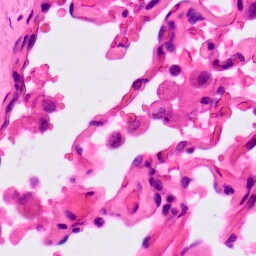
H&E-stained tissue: Lung